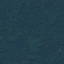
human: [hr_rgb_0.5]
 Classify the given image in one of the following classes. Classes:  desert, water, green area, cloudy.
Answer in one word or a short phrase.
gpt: green area